Question: The 'img' tag do not shows up.
The 'mem.mem_img' is '/uploads/images/team2.png', and in my template:
'''
<div>
<img src="{{ mem.mem_img }}">
</div>
'''
In the browser the image do not shows up.

In the browser debugger:
<URL>
How can I shows the image?
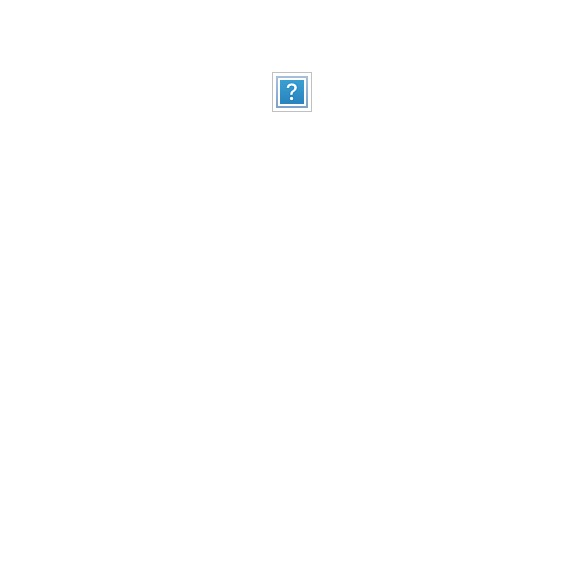
Answer: In your app create a folder called "static". Suppose your app name is "sample" then place your image file in
"sample/static/sample/images/imagename.png" where images is the subfolder. Then try. I hope it works.